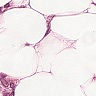
Metastatic tissue present: yes